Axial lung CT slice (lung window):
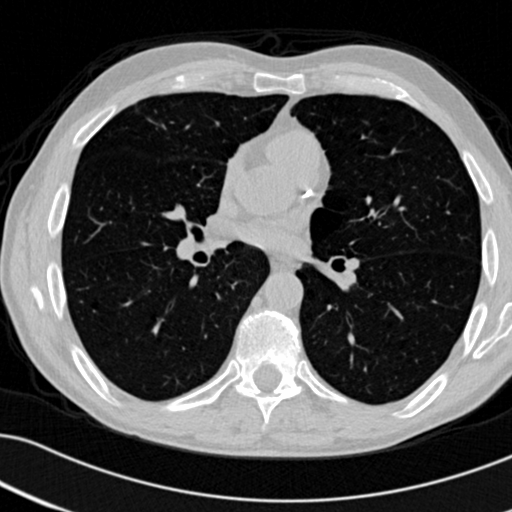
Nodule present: no